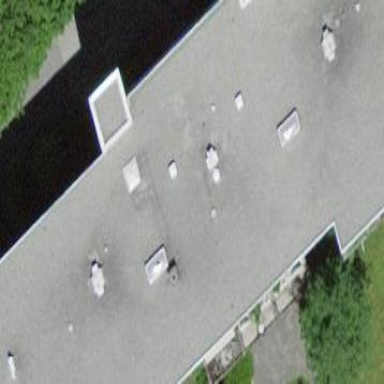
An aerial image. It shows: Apartment building with flat roof.